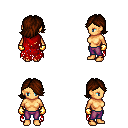
a pixel art fantasy rpg character, female body template, human, tanned skin, red tattered cape, magenta pants, brown swoop hairstyle, gold gloves, four views (front, back, left, right), 2x2 character sprite sheet, small pixel art, hard edges, no anti-aliasing